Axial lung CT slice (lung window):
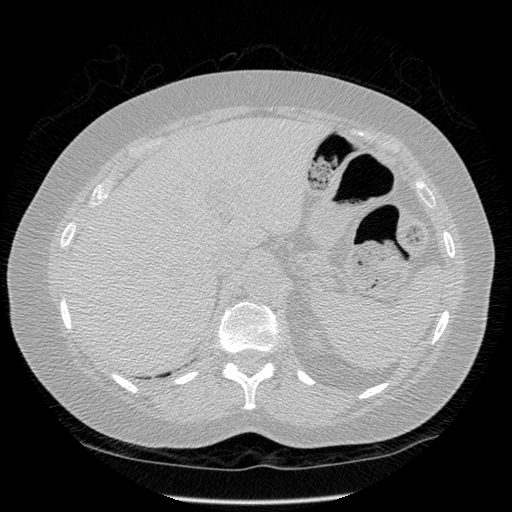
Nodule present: no